Question: I've a grouped UITableView which has been resized and rounded. I would like to place a view BEHIND this table.I've tried:
'''
[self.tableView addSubview:backgroundView];
[self.tableView sendSubviewToBack:backgroundView];
'''
but it didn't work. This is what I obtain:

I would like to have the background in place of the black space.
Any idea?
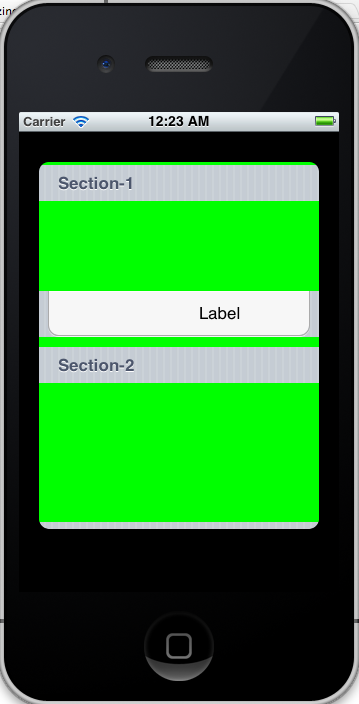
Answer: How about '[self.tableView setBackgroundView:backgroundView];'?